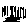
Label: line